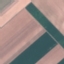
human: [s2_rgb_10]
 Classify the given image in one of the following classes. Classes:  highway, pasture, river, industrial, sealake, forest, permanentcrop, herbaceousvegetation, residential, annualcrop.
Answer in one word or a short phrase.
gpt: AnnualCrop